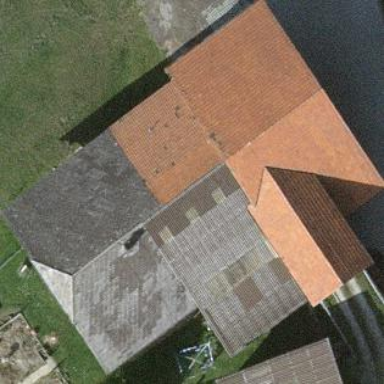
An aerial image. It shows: Farm building.